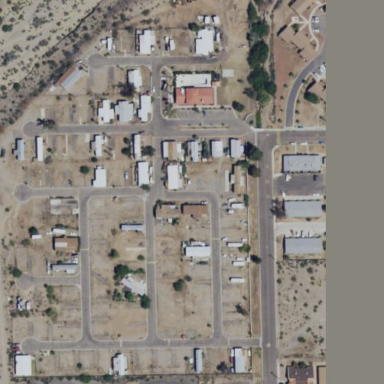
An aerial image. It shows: Residential area with mobile homes.